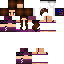
A female human skin with dark skin, wearing brown long hair dressed in a purple hoodie and brown pants, featuring a closed mouth.